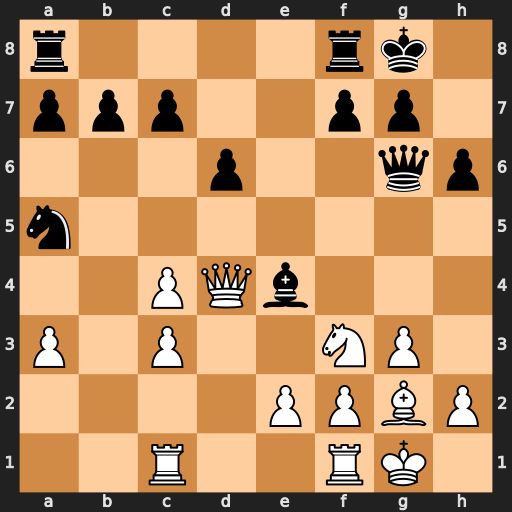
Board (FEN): r4rk1/ppp2pp1/3p2qp/n7/2PQb3/P1P2NP1/4PPBP/2R2RK1
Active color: w
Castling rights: -
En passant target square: -
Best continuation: Nh4